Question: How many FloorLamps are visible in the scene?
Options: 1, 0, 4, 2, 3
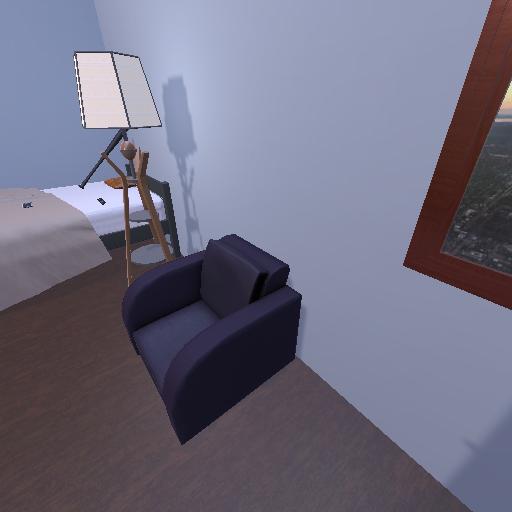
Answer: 1